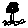
Label: tree